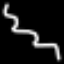
Label: squiggle